Question: I need to split a comma separated string and build a '<ul>'.
I cannot seem to find the sweet spot.
'''
<ul>
@{
string[] ps = Model.ProductsServices.Split(',');
for (byte i = 0; i < ps.Length; i++)
{
<li>ps[i]</li>
}
}
</ul>
'''

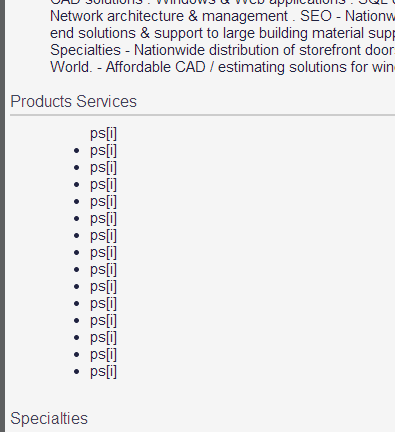
Answer: Try putting an '@' in from of 'ps[i]'.
'''
<ul>
@{
string[] ps = Model.ProductsServices.Split(',');
for (byte i = 0; i < ps.Length; i++)
{
<li>@ps[i]</li>
}
}
</ul>
'''
---
Also there is little reason to use a plain 'for' loop, a 'foreach' is more readable and just as performant.
'''
var ps = Model.ProductsServices.Split(',');
foreach (string service in ps)
{
<li>@service</li>
}
'''